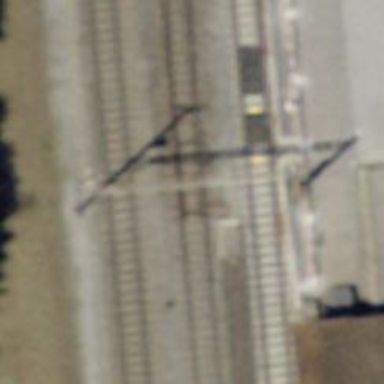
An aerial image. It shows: Railway with electrified contact lines.